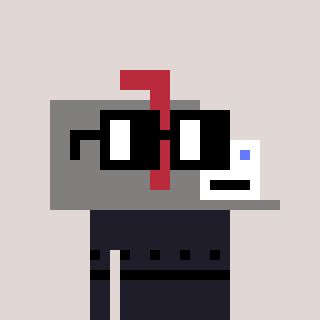
a pixel art character with square black glasses, a mailbox-shaped head and a grayscale-colored body on a warm background